Question: We are moving from Reporting Services remote to local,for this i've been converting the rdl files to rdlc successfully and changing the reportviewers to local processing and passing the data source via code like this:
'''
ReportDataSource data = new ReportDataSource("PARAGAINSA", new InventarioRptCs().Selecciona_Saldos_Articulo(locid,
BodId,depid,FamId,NBid,imId,desde,hasta));
ReportViewer1.LocalReport.DataSources.Clear();
ReportViewer1.LocalReport.DataSources.Add(data);
ReportViewer1.LocalReport.Refresh();
'''
Works great, i've also encounter some reports that have some subreports to pass the data source to the sub reports i've been doing it like this:
'''
ReportViewer1.LocalReport.SubreportProcessing += new SubreportProcessingEventHandler(SubReporteHandler);
private void SubReporteHandler(object sender, SubreportProcessingEventArgs e)
{
int im_id = Convert.ToInt32(e.Parameters[1].Values[0].ToString());
int loc_id = Convert.ToInt32(e.Parameters[0].Values[0]);
e.DataSources.Add(new ReportDataSource("PARAGAINSA", new InventarioRptCs().Selecciona_Saldos_Articulo_Det(loc_id,im_id)));
}
'''
it also worked great, so i happily continue until i find a Report that has a subreport and the subreport has this in one of the fields:
when i click on the field that acts as the navigation link to the other report i get this
so my question is: is there anyway i can pass the data source to the report inside the sub report that is been call via navigation -> go to report? if so how?
I am using VS 2013, with SQL server 2012
Thank you for reading, pardon my english not my first languague
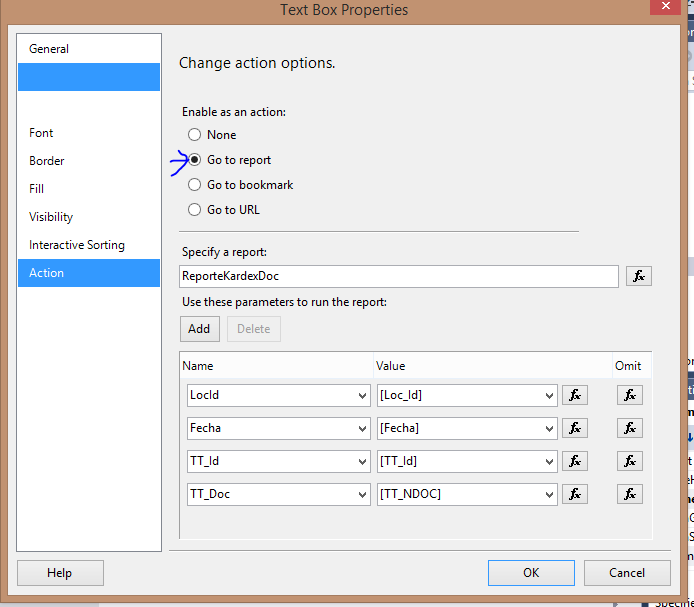
Answer: Since i was not able to find another way to solve this i did the following to try and simulate the navigation between reports that is only available(to my knowledge) in processing mode remote,
First in the rdlc file i added 'Ver mas informacion' in the title property of the column that was acting as the link to the other report and set the Color to blue to give it a link style

i had to add the tooltip(rendes to title attribute) because i was not able to find another way to be able to select those specific cells that i wanted
then a css style to set the Cursor to pointer
'''
[title="Ver mas informacion"] {
cursor:pointer;
}
'''
then a script using jquery to handle the click event geting the values that i need as a parameter to the other report, navigate to the other report and pass the parameter via URL
'''
$(window).load(function () {
$(document).on('click', '[title="Ver mas informacion"]', function () {
var locId = $('[id$="ddLocal"]').val();
var Fecha = $(this).parent().parent()[0].childNodes[2].childNodes[0].innerHTML;
var TT_Id = $(this).parent().parent()[0].childNodes[9].childNodes[0].innerHTML;
var Ap_Id = $(this).parent().parent()[0].childNodes[10].childNodes[0].innerHTML;
window.open(window.location.origin + config.base + '/Reportes/RptSubViewer.aspx?Sub=Doc&Loc=' + locId + '&Fecha=' + Fecha + '&AP=' + Ap_Id + '&TT_Id=' + TT_Id);
});
});
'''
then over the other webform i only added a reportviewer and on the code behind
'''
protected void Page_Load(object sender, EventArgs e)
{
if (!Page.IsPostBack)
{
if (Request.QueryString["Sub"] == "Doc")
{
string _loc = Request.QueryString["Loc"];
string _fecha = Request.QueryString["Fecha"];
string _Ap_Id = Request.QueryString["AP"];
string _TT_Id = Request.QueryString["TT_Id"];
int loc_id = 0, TT_id = 0, Ap_Id = 0;
CultureInfo provider = new CultureInfo("en-US");
DateTime Fecha = DateTime.Now;
if (!string.IsNullOrEmpty(_loc))
loc_id = Convert.ToInt32(_loc);
if (!string.IsNullOrEmpty(_fecha))
Fecha = DateTime.ParseExact(_fecha,"dd/MMM/yyyy",provider);
if (!string.IsNullOrEmpty(_Ap_Id))
Ap_Id = Convert.ToInt32(_Ap_Id);
if (!string.IsNullOrEmpty(_TT_Id))
TT_id = Convert.ToInt32(_TT_Id);
if (TT_id == 14 || TT_id == 15 || TT_id == 21)
{
List<ReportParameter> paramList = new List<ReportParameter>();
paramList.Add(new ReportParameter("LocId", _loc));
paramList.Add(new ReportParameter("Fecha", Fecha.ToShortDateString()));
paramList.Add(new ReportParameter("TT_Id", _TT_Id));
paramList.Add(new ReportParameter("TT_Doc", _Ap_Id));
ReportDataSource data = new ReportDataSource("ARACLDS", new InventarioRptCs().Selecciona_Saldos_Articulo_Doc(loc_id, Fecha, TT_id, Ap_Id).ToList());
RVSubNav.LocalReport.ReportPath = "Rdlcs\ReporteKardexDoc.rdlc";
RVSubNav.Visible = true;
RVSubNav.LocalReport.SetParameters(paramList);
RVSubNav.LocalReport.DataSources.Clear();
RVSubNav.LocalReport.DataSources.Add(data);
RVSubNav.LocalReport.Refresh();
}
}
}
}
'''
not sure if the best way but it got the job done